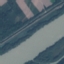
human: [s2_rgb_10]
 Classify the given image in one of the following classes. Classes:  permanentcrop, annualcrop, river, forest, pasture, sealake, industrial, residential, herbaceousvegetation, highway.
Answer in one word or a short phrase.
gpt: River